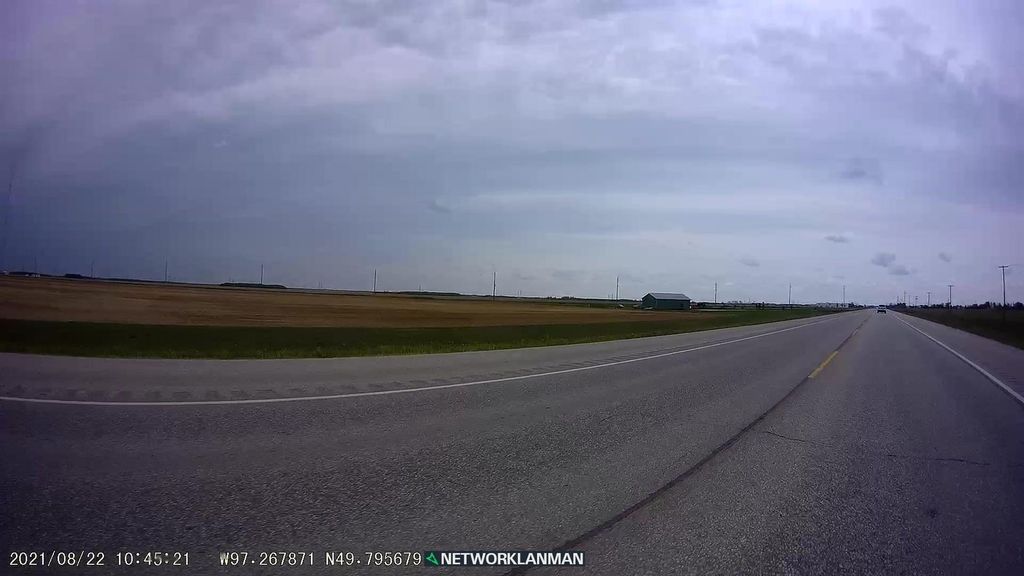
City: winnipeg